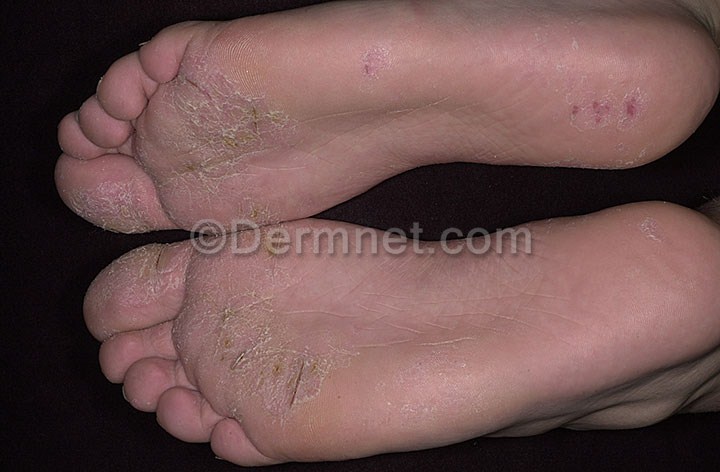
Disease: Eczema Photos